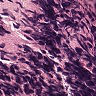
Metastatic tissue present: no